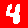
Digit: 4